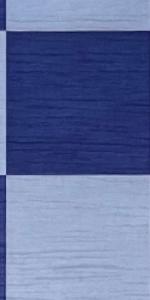
Label: Empty